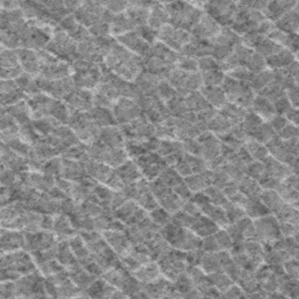
Label: frost